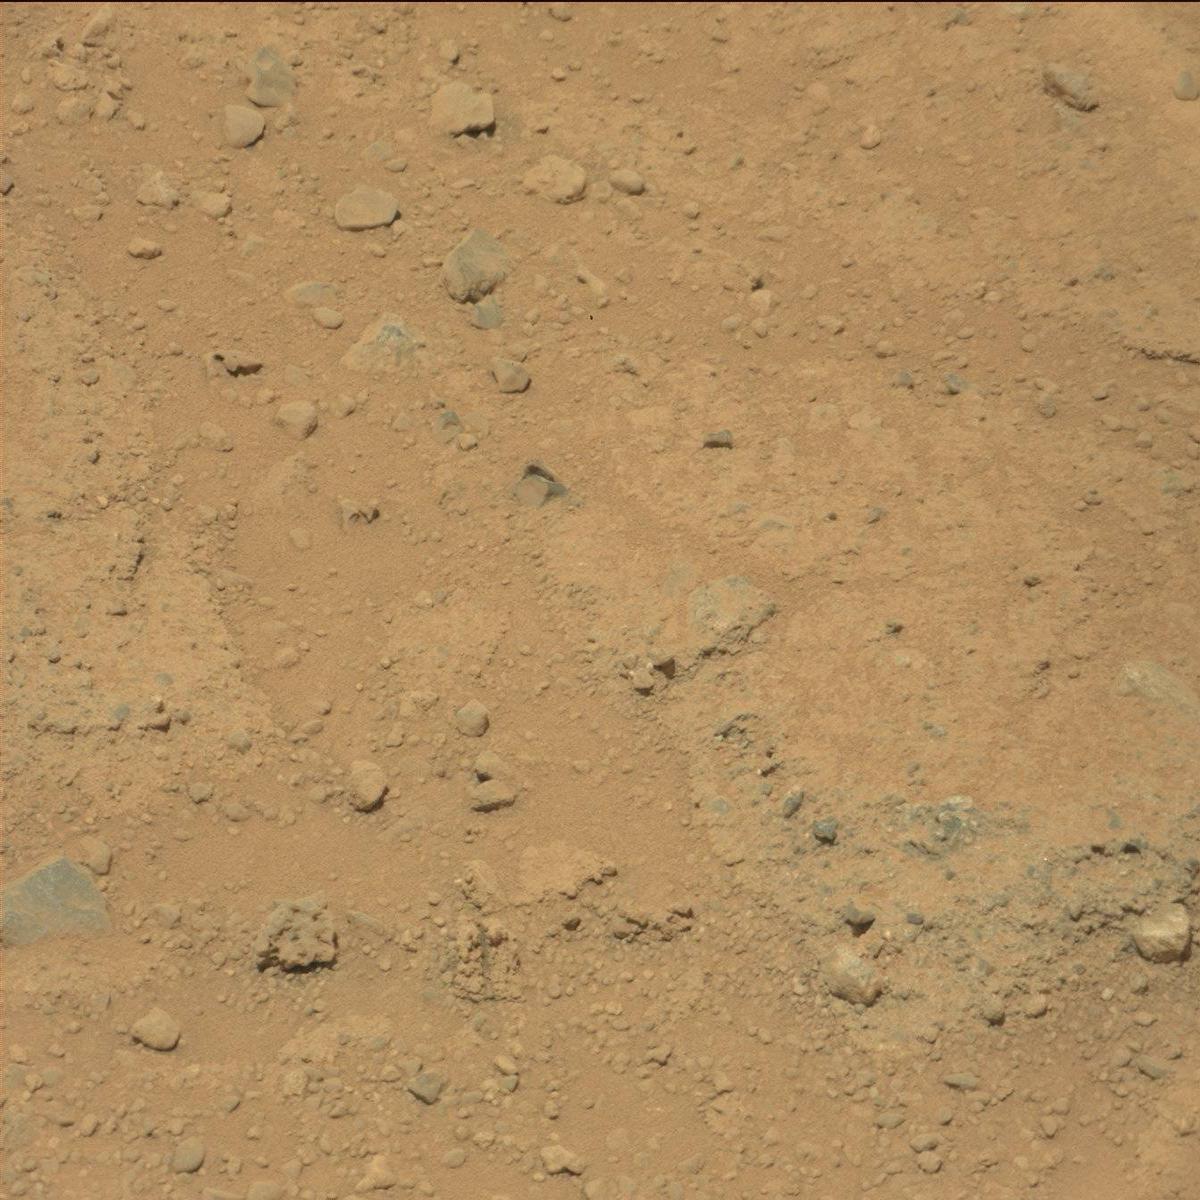
Terrain classes present: Bedrock, Rock, Sand / Soil